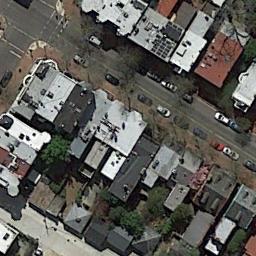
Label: dense_residential